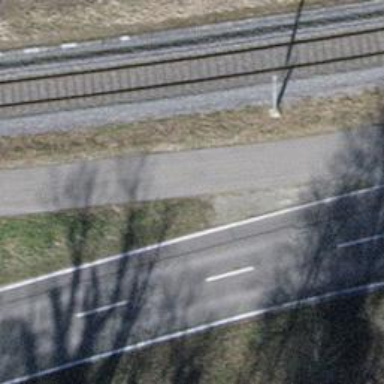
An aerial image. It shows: Asphalt track with grade1 surface suitable for agricultural vehicles.